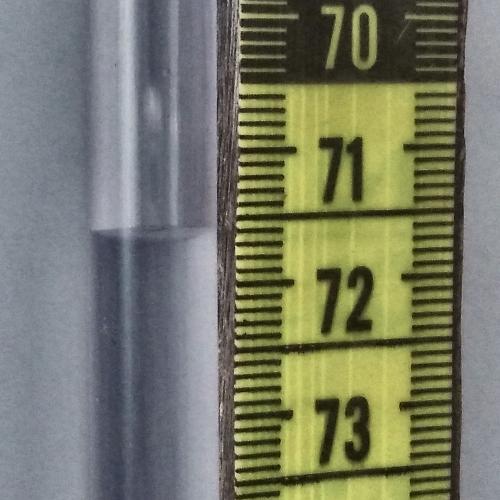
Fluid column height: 71.6 cm